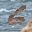
Label: 6